Interaction volume radius: 10 \u00c5
Interaction volume height: 10 \u00c5
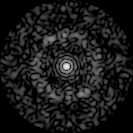
Disorder parameter: 0.8365